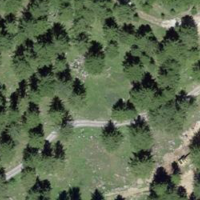
EUNIS habitat code: 44
Species observed at this site:
Gentianella campestris